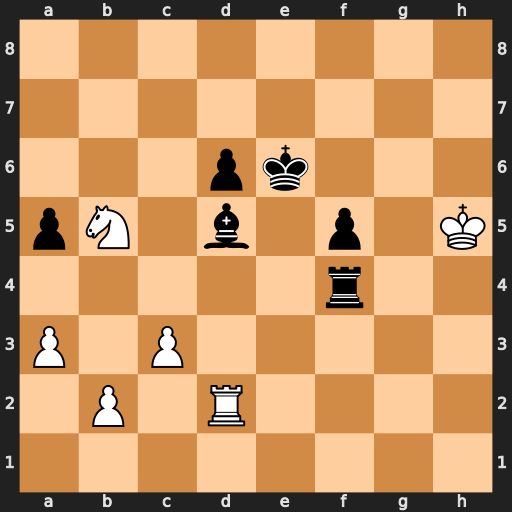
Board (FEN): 8/8/3pk3/pN1b1p1K/5r2/P1P5/1P1R4/8
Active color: w
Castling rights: -
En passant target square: -
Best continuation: Nc7+ Kd7 Nxd5